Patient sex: F
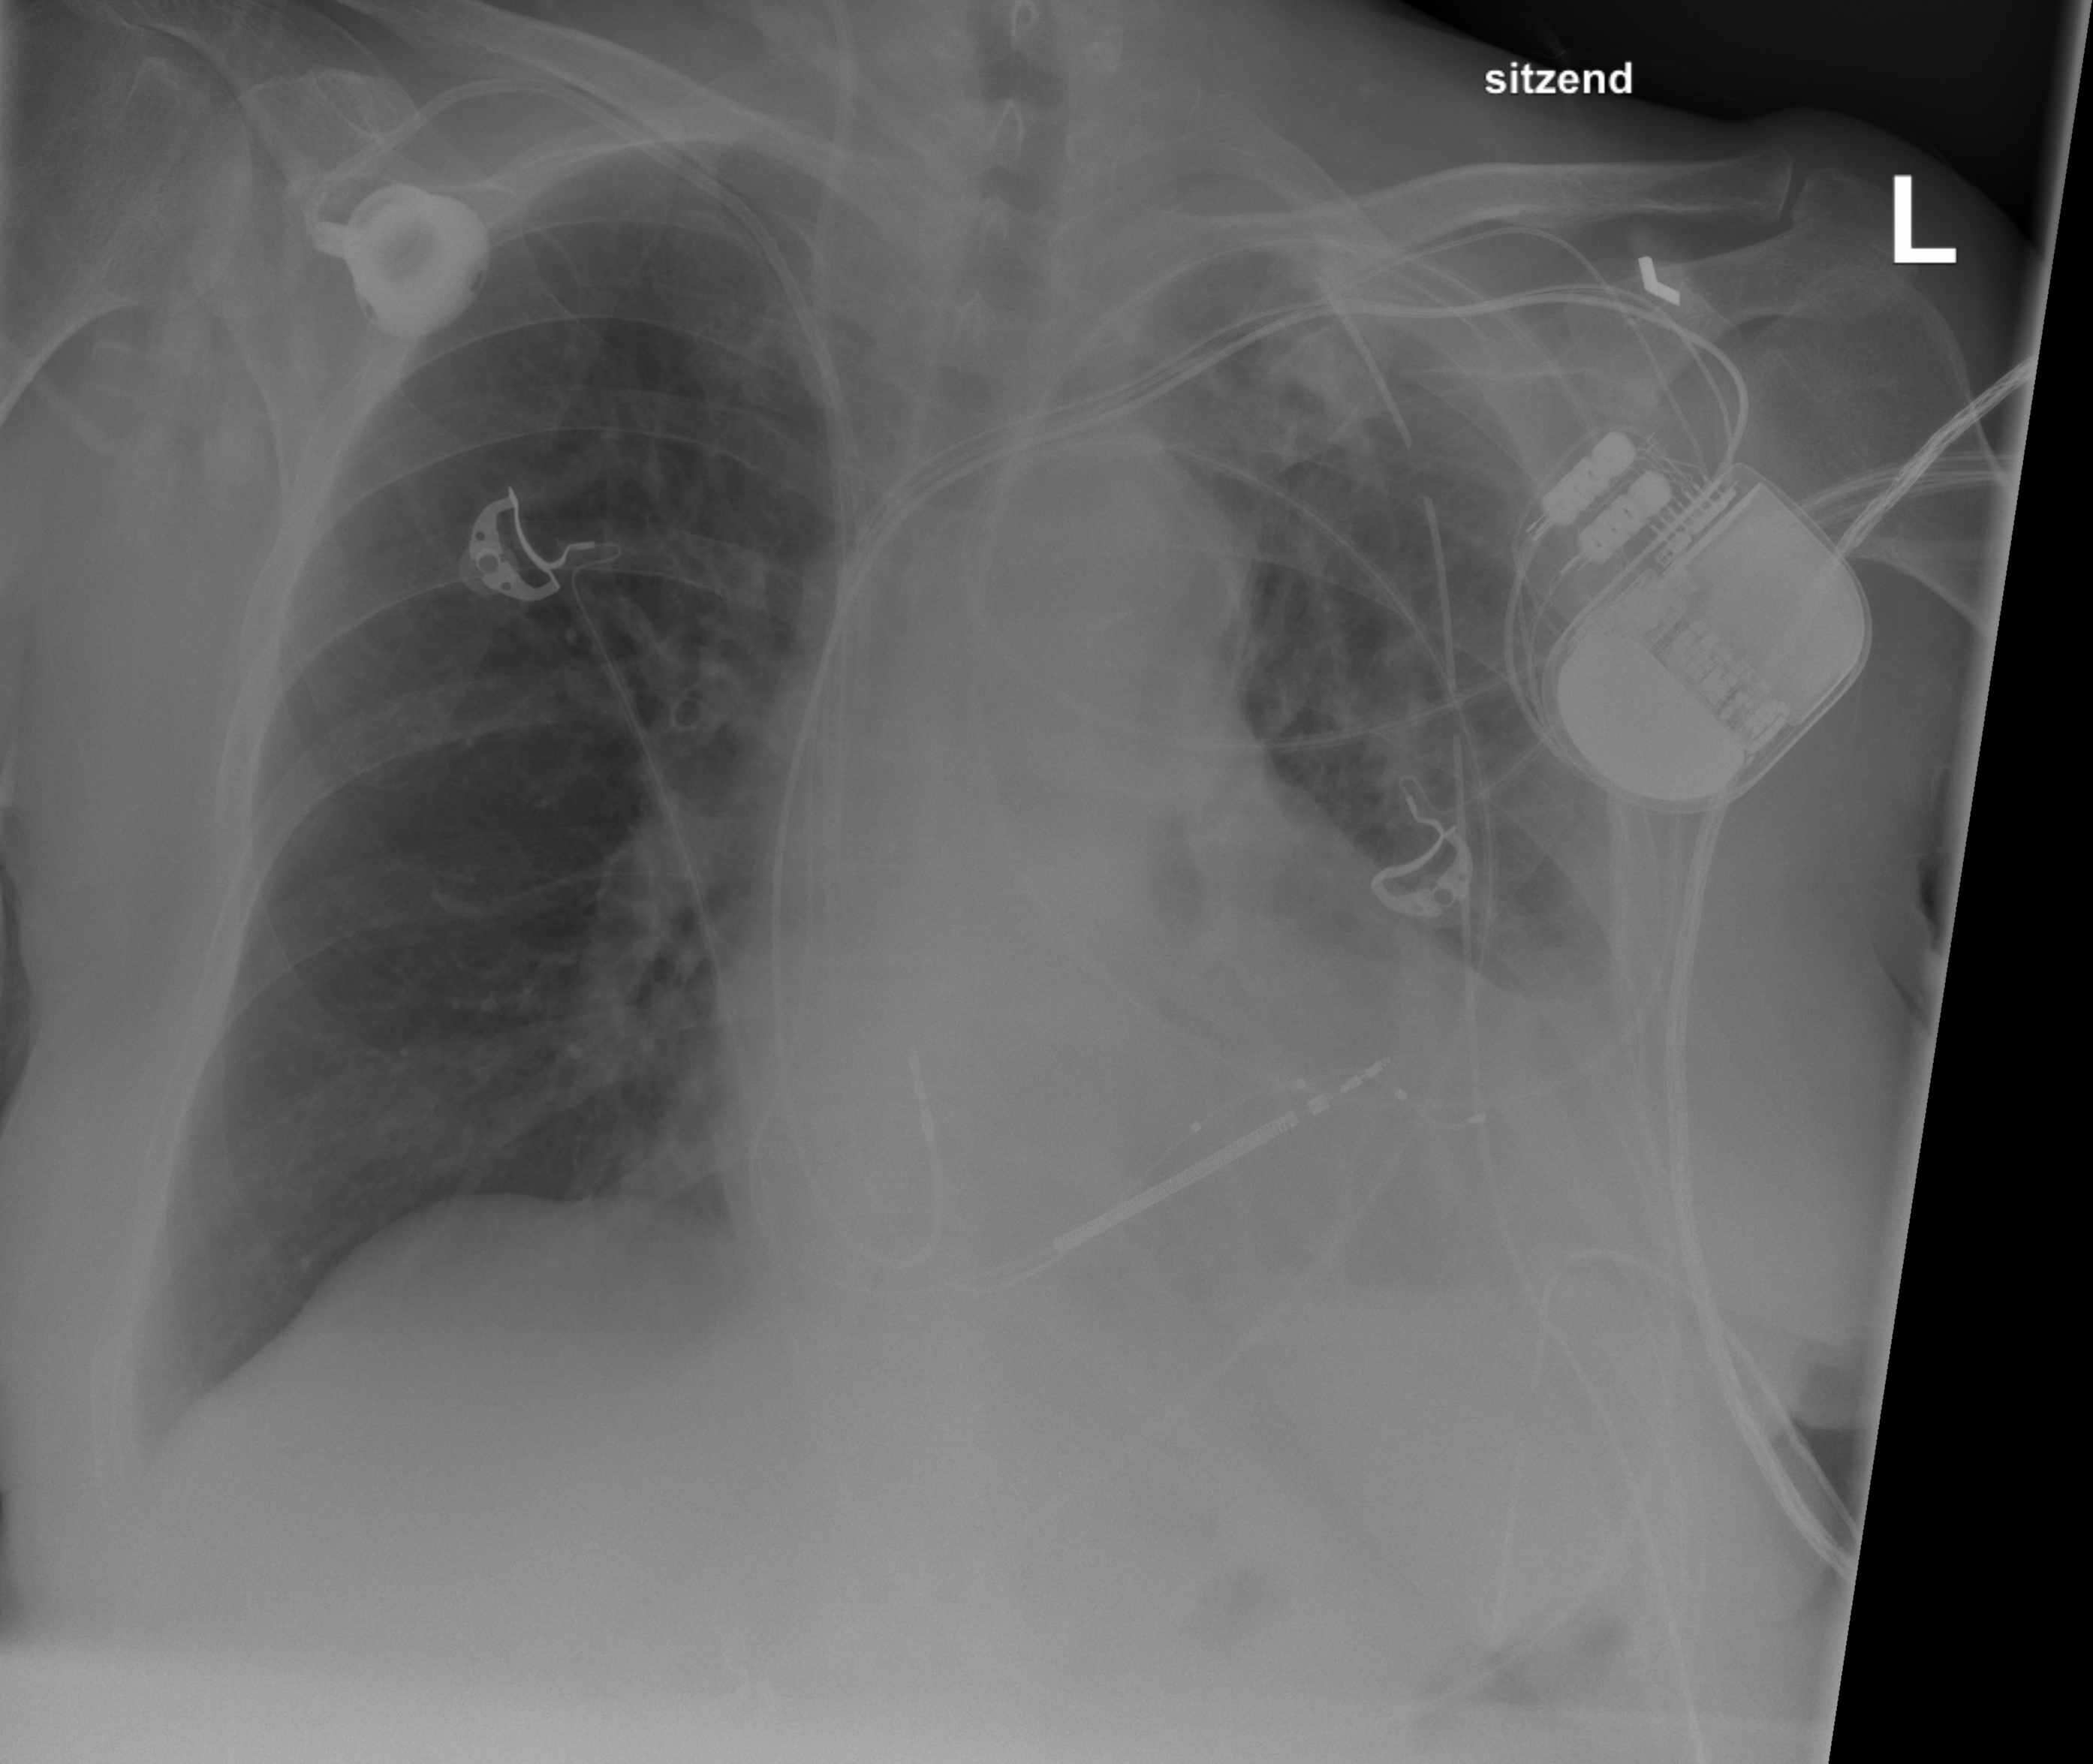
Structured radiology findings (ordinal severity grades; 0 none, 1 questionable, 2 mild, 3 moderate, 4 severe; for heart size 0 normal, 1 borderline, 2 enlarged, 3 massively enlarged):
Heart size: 2
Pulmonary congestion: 2
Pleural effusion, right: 0
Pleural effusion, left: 2
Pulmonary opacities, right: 0
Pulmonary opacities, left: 2
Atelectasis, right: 0
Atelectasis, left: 0